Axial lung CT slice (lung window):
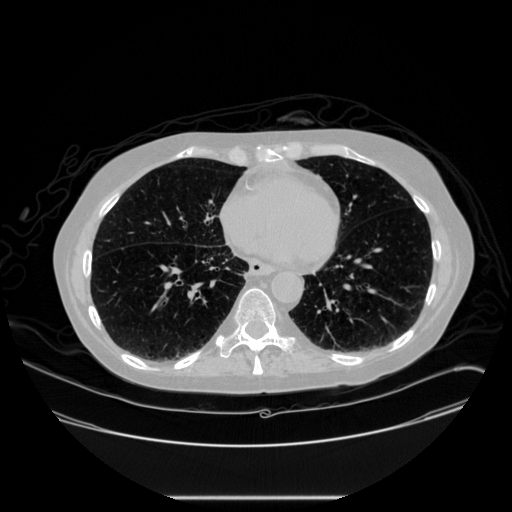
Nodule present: no